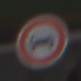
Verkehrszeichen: VerbotKraftwagen
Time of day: Midday
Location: Roofed (Special)
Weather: Overcast
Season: NotSpecified
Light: Natural